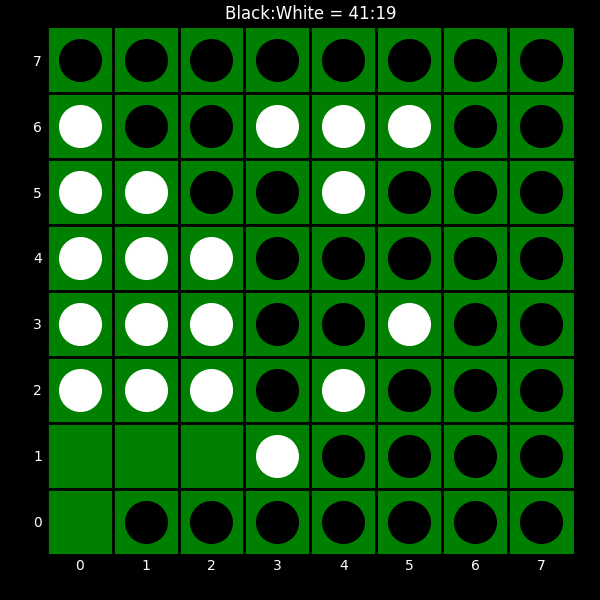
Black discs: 41
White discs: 19